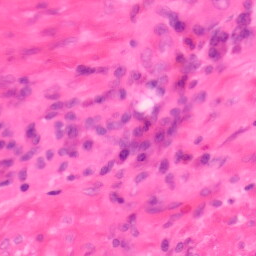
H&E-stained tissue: Colon